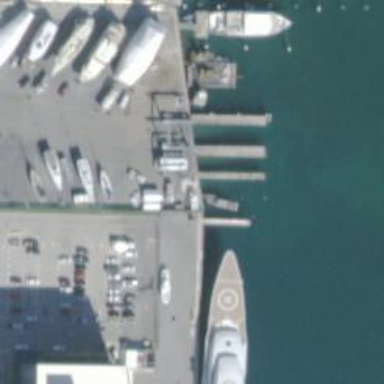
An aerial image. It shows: Man-made pier.